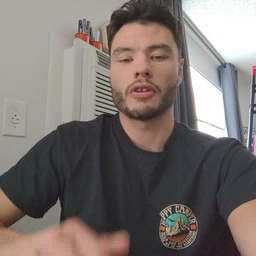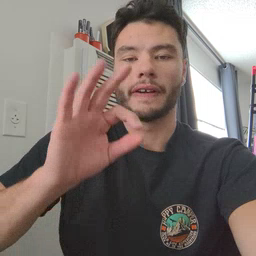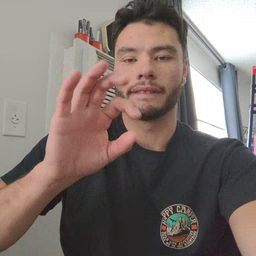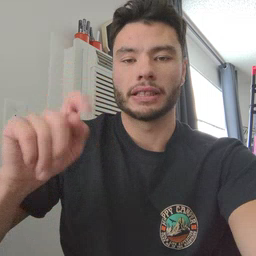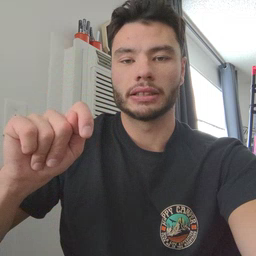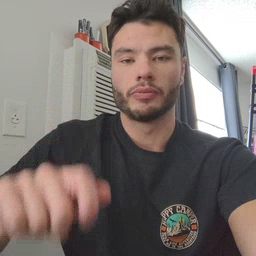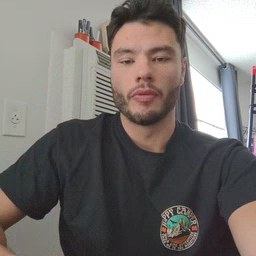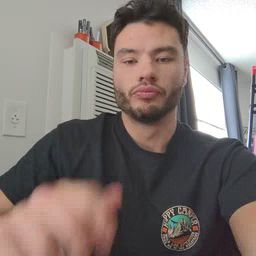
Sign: feet